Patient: sex M, age 74
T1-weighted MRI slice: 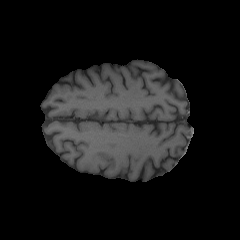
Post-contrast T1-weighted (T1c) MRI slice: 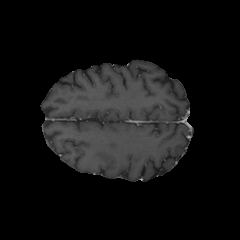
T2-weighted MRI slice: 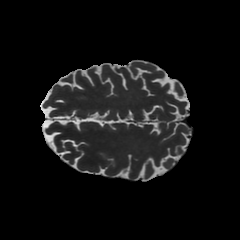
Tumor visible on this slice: no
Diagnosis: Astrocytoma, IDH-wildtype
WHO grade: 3